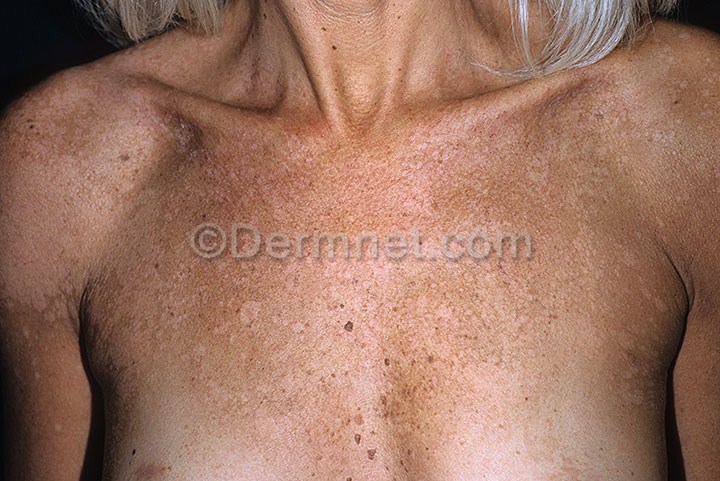
Disease: Tinea Ringworm Candidiasis and other Fungal Infections